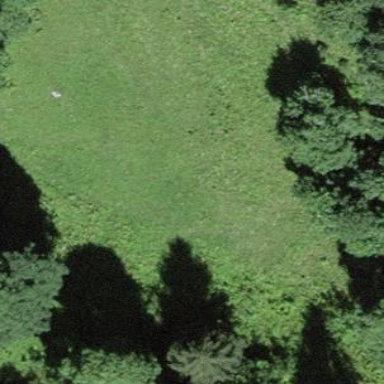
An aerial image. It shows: Beautiful meadow.